Question: What I am trying to do is relate each child view with the viewgroup...in the code to create the child view, a new view group is created with it's elements. Are these automatically associated? I want to be able to change the number in the EditText either by the buttons, or entering the number.
Edit - this is Android/Java.

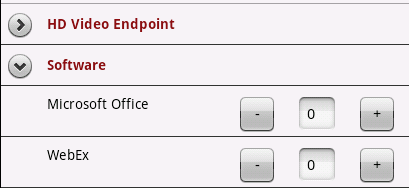
Answer: If the view is in a viewgroup, you can use getParent:
'''
ViewGroup containter = (ViewGroup)myButton.getParent();
'''
I think you want something like:
'''
ViewGroup group1,group2;
onClick(View v) {
if (v.getParent() == group1)
;
else if (v.getParent() == group2)
;
}
'''